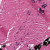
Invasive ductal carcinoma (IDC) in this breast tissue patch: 0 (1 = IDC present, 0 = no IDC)